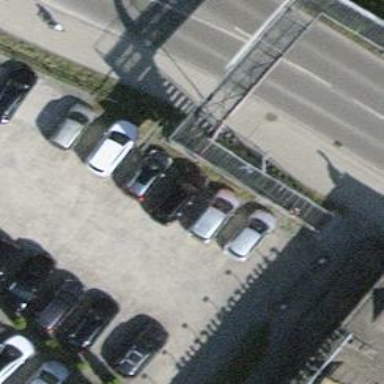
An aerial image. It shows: Metal steps on the road.